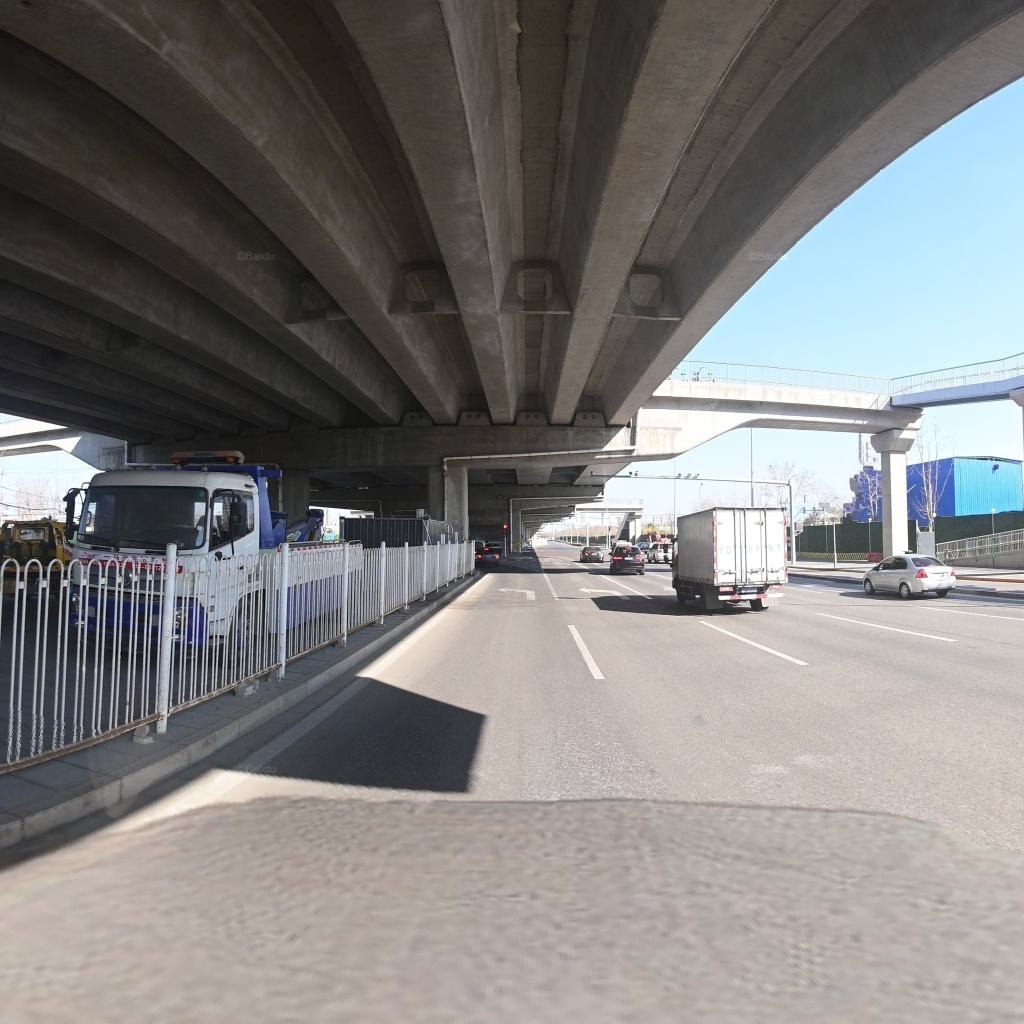
Region: Chaoyang
Road damage annotations: longitudinal crack